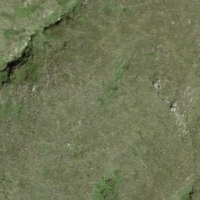
EUNIS habitat code: 23
Species observed at this site:
Phylloscopus collybita
Pernis apivorus
Riparia riparia
Oenanthe oenanthe
Saxicola rubetra
Anthus spinoletta
Certhia familiaris
Phoenicurus ochruros
Buteo buteo
Falco tinnunculus
Corvus corax
Accipiter nisus
Delichon urbicum